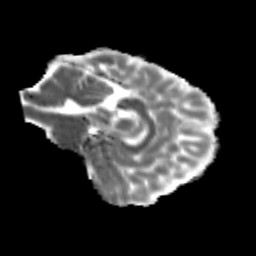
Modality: MD
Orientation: sagittal
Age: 24
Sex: male
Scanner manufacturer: siemens
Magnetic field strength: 3 T
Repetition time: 3.5 s
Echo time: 0.113 s